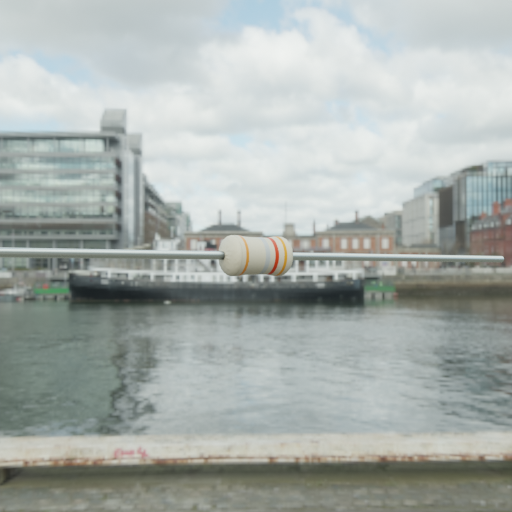
Resistor colour bands (in order): orange, silver, red, orange